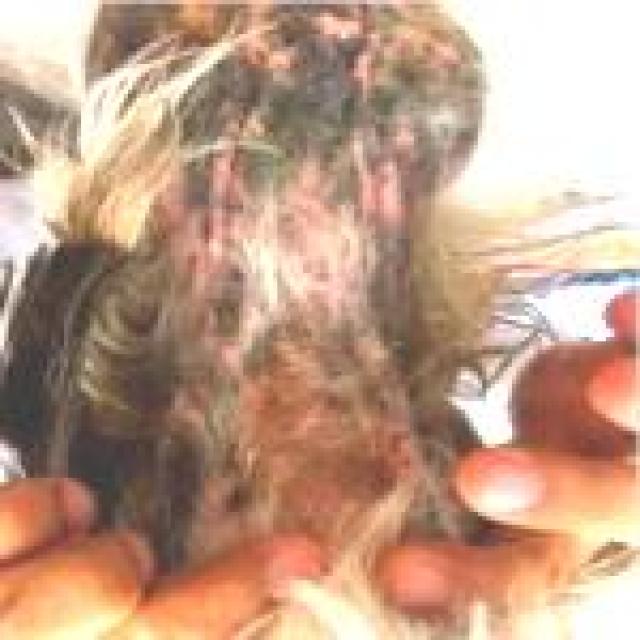
Canine fungal skin infection — characterized by alopecia, scaling, crusting, and circular lesions. Common agents include Malassezia and Candida species.